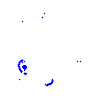
Particle: pion